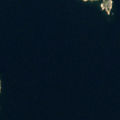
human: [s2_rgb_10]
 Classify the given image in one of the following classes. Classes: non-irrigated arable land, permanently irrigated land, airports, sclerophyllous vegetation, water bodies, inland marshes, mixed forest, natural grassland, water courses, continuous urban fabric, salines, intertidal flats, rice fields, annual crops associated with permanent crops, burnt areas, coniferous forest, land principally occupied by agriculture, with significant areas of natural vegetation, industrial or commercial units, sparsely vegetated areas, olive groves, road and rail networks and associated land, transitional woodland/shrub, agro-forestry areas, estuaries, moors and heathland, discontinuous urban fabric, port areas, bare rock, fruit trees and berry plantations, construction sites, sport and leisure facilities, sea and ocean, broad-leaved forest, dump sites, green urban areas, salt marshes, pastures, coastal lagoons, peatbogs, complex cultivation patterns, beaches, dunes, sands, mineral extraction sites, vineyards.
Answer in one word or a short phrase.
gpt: bare rock, sea and ocean